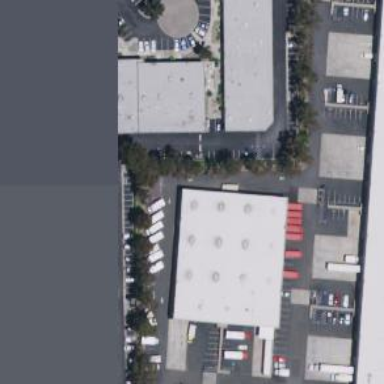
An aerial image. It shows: Industrial building.